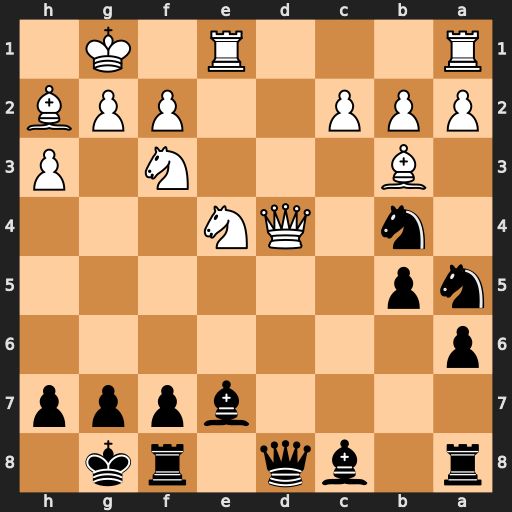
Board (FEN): r1bq1rk1/4bppp/p7/np6/1n1QN3/1B3N1P/PPP2PPB/R3R1K1
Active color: b
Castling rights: -
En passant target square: -
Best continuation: Nxb3 cxb3 Nc2